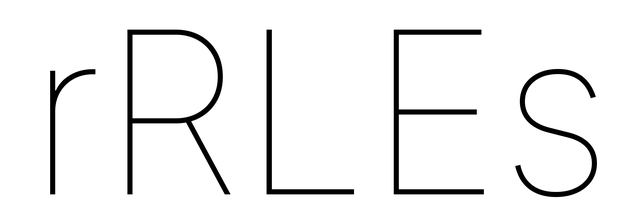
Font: Inter_Thin